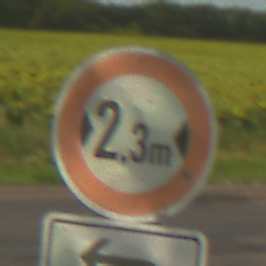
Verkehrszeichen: TatsaechlicheBreite2Komma3
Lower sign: RichtungsangabeDurchPfeile2
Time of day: Midday
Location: Outdoor (RoadRail)
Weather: PartlyCloudy
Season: NotSpecified
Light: Natural